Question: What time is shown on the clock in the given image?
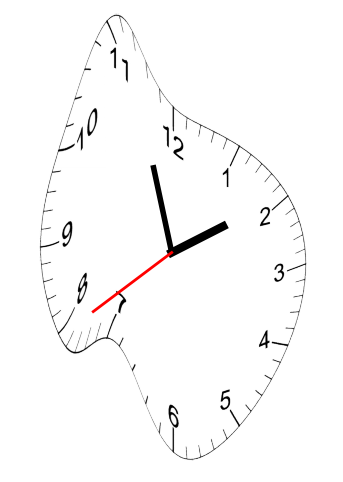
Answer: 01:56:39